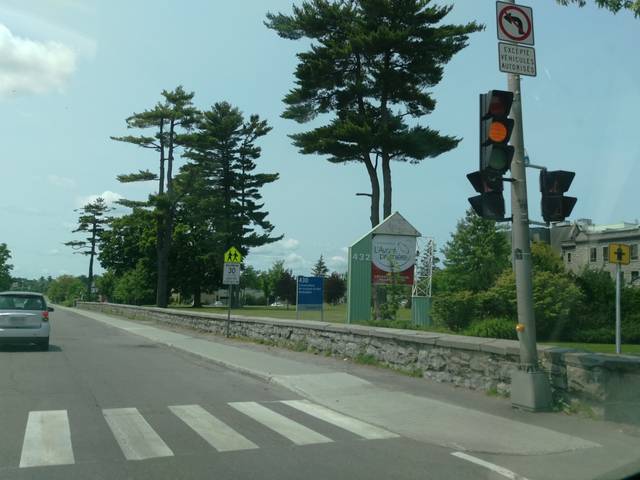
Region: Canada
Coordinates: 45.421, -75.748